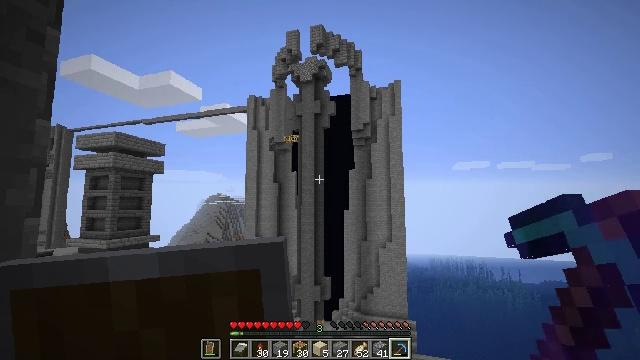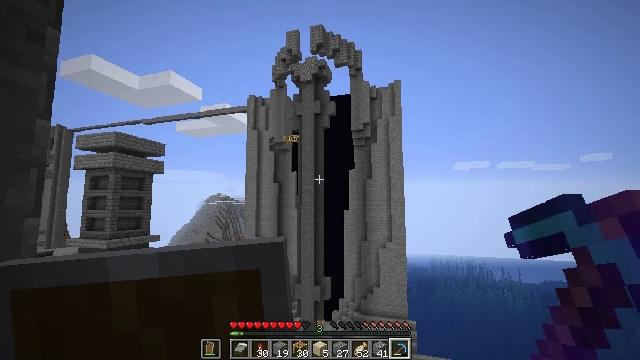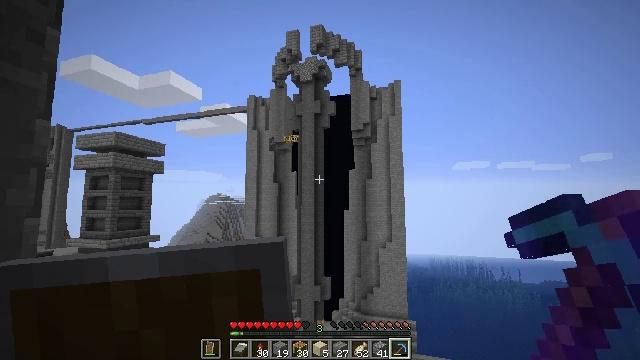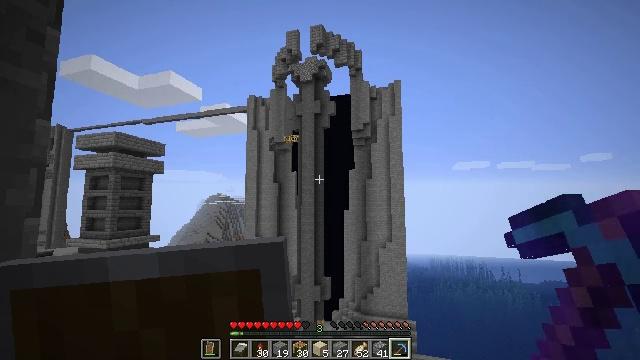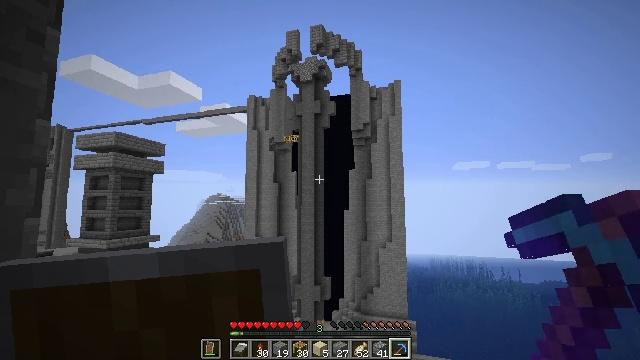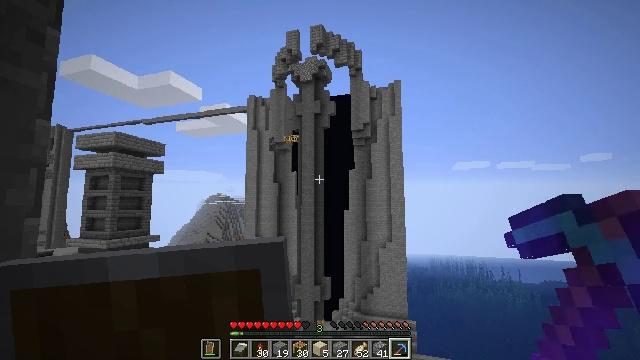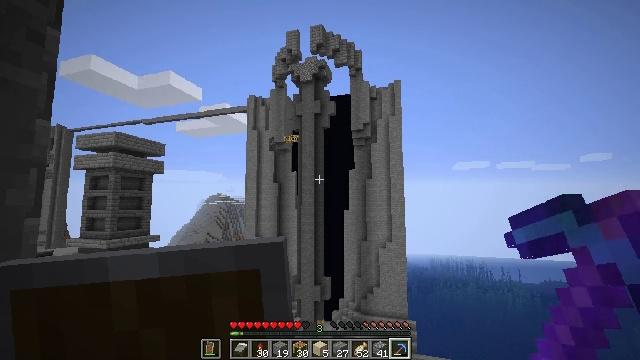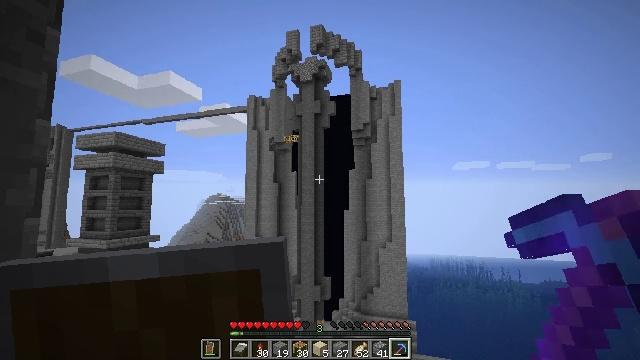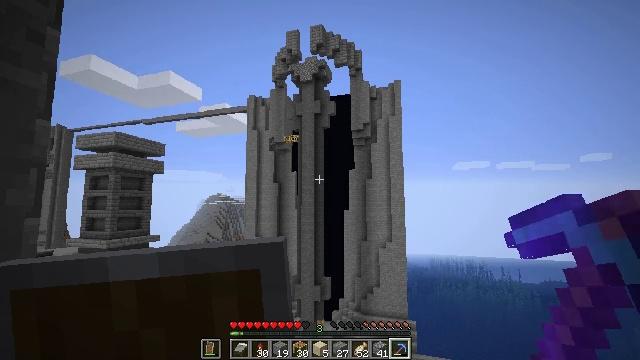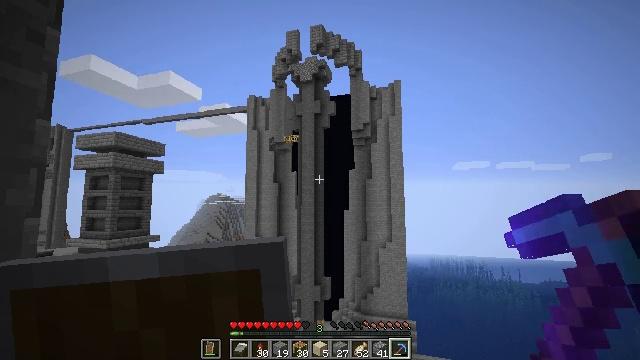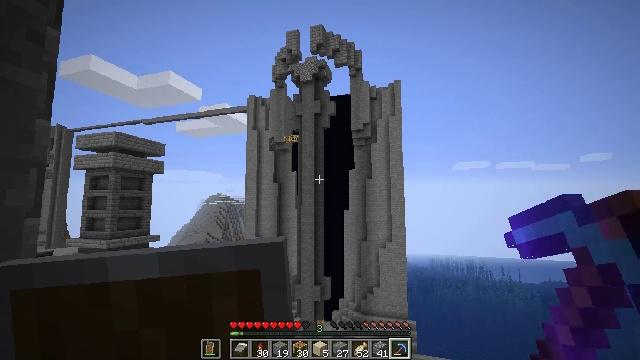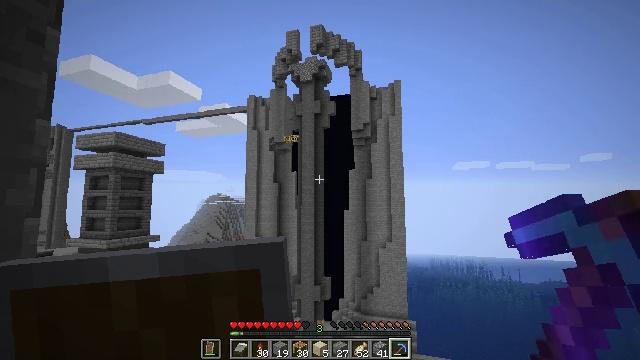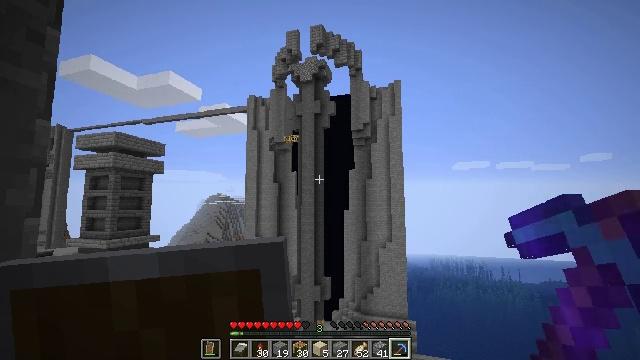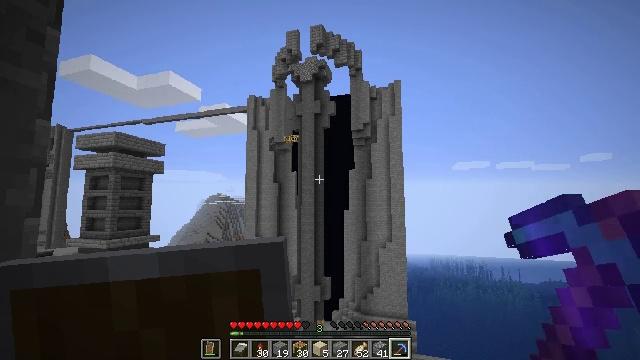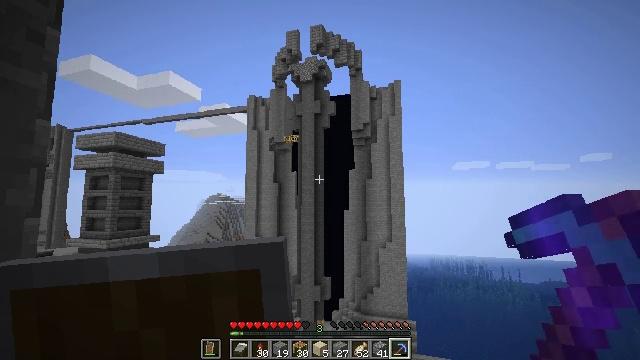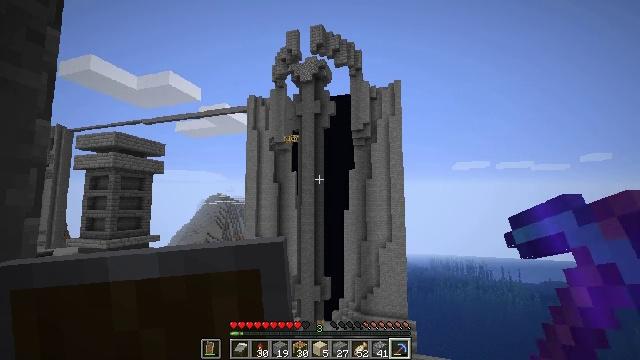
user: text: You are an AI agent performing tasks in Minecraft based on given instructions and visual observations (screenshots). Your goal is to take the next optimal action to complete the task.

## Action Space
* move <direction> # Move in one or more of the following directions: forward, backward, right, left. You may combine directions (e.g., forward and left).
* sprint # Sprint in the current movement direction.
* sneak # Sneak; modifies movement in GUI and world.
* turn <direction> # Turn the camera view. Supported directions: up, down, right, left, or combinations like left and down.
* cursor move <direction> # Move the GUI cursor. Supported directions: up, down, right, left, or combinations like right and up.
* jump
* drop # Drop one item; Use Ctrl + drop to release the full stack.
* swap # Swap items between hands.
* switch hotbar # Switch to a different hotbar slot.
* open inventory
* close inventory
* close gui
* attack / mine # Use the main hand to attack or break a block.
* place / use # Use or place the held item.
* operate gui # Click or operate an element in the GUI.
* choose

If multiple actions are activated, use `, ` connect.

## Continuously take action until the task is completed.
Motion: motion action
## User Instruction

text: Retrieve scaffolding from a build site.
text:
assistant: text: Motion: no_op
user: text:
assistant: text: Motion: no_op
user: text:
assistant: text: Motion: no_op
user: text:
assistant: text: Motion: no_op
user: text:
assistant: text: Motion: no_op
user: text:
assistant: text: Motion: no_op
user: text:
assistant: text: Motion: no_op
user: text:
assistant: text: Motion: no_op
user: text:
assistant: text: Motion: no_op
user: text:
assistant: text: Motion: no_op
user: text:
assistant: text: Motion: no_op
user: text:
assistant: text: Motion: no_op
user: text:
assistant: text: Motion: no_op
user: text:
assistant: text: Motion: no_op
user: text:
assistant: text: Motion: no_op
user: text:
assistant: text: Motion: no_op
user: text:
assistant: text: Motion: no_op
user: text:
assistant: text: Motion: no_op
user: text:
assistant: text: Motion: no_op
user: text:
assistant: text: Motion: no_op
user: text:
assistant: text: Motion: no_op
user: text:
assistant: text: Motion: no_op
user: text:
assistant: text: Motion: no_op
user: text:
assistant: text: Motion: no_op
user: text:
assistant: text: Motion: no_op
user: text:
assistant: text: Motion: no_op
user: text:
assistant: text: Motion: no_op
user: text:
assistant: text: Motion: no_op
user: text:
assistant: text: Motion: no_op
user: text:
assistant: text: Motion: no_op